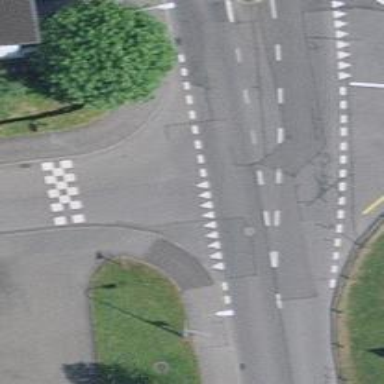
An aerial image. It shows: Road with "give way" sign.